Question: Given a description of the three-view drawing of a solid figure, find the maximum number of small cubes that the solid figure can be composed of when the three-view constraints are met.
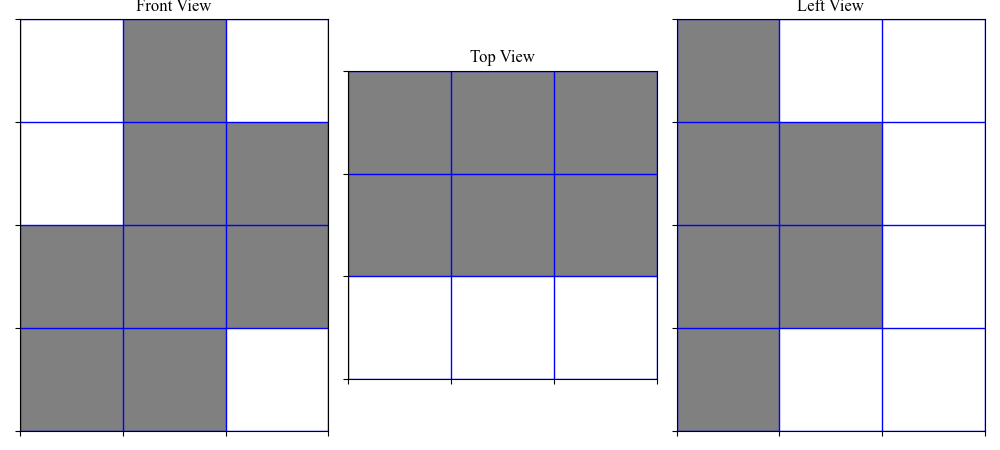
Answer: 13